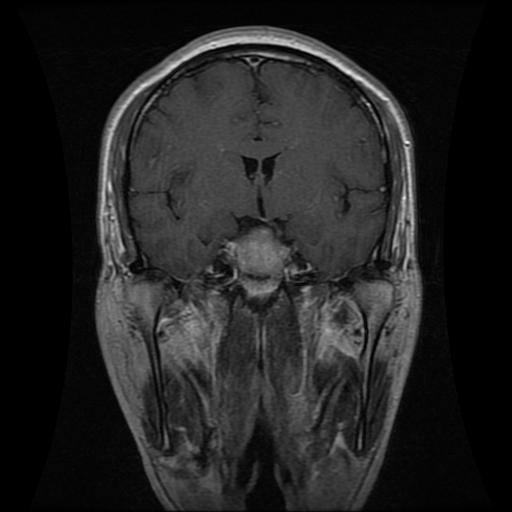
Label: pituitary